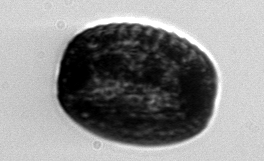
Label: Coscinodiscus